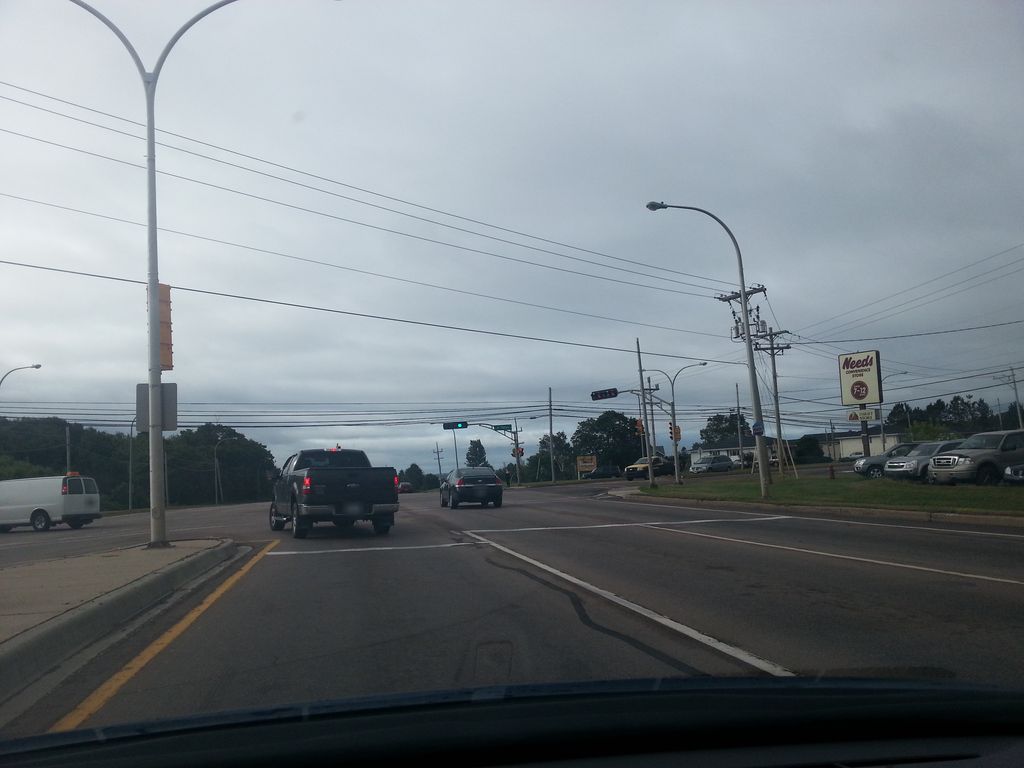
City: charlottetown